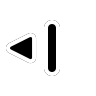
Cursor type: resize_w
OS/theme: macos
Variant: default